Interaction volume radius: 5 \u00c5
Interaction volume height: 10 \u00c5
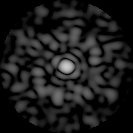
Disorder parameter: 0.8305